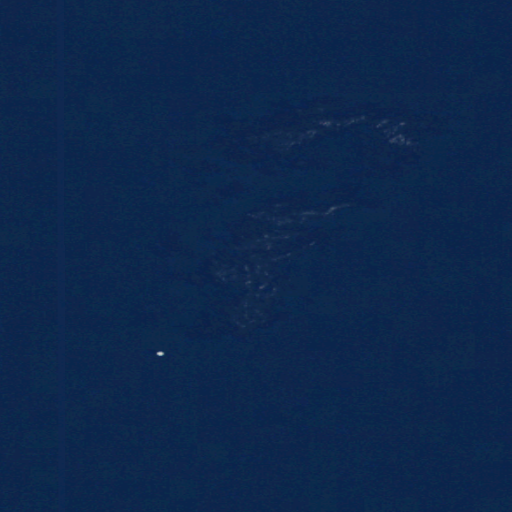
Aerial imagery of bar in Washington named Danger Shoal containing only open water